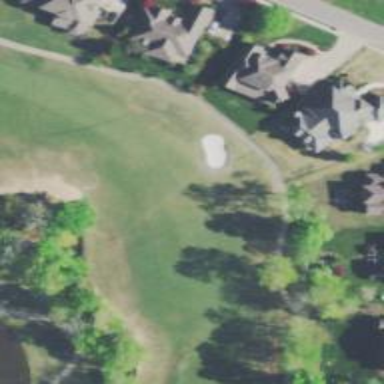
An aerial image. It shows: View of golf hole.